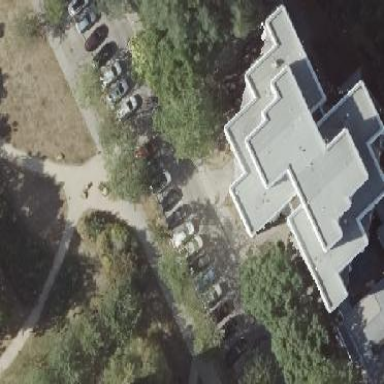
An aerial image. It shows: Street side parking area.